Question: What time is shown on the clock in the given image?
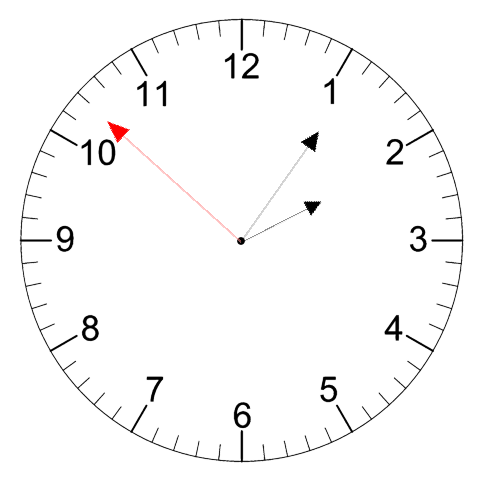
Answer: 02:05:52